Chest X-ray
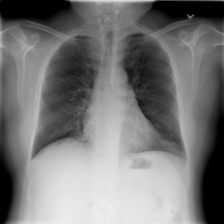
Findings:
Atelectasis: negative
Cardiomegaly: negative
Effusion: negative
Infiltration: negative
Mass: negative
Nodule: negative
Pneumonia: negative
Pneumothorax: negative
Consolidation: negative
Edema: negative
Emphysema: negative
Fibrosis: negative
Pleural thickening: negative
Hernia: negative